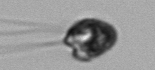
Label: flagellate_morphotype1